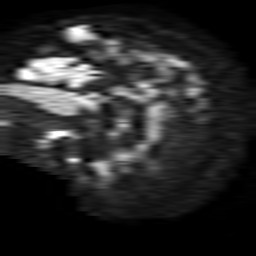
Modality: TRACE
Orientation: sagittal
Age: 86
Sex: female
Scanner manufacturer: philips
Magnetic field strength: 1.5 T
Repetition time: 3.406 s
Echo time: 0.06922 s